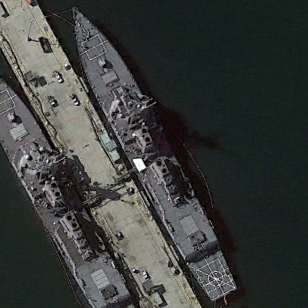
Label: destroyer